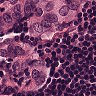
Metastatic tissue present: yes